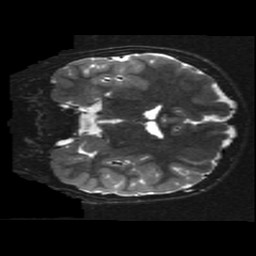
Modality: T2w
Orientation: coronal
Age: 10
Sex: male
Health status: ill
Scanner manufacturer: ge
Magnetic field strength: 3 T
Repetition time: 7.5 s
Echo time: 0.1015 s